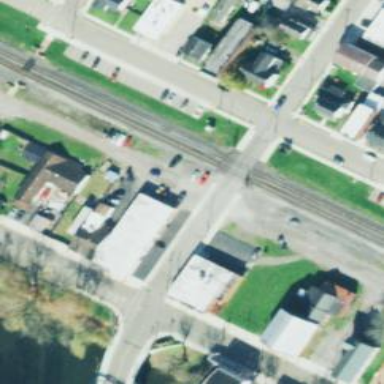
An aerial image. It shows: Railway level crossing.